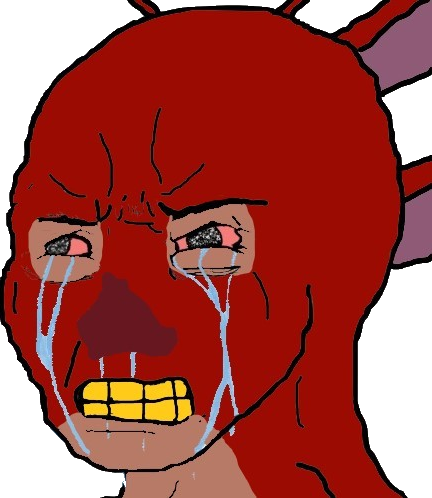
Label: 5_Alien